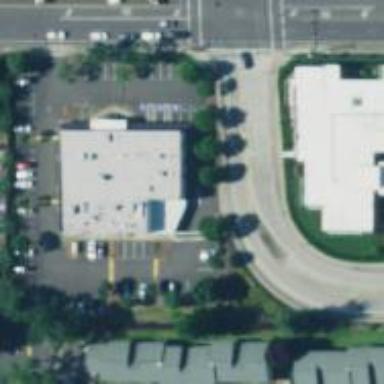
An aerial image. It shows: Healthcare clinic.